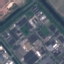
Land use / land cover: Industrial